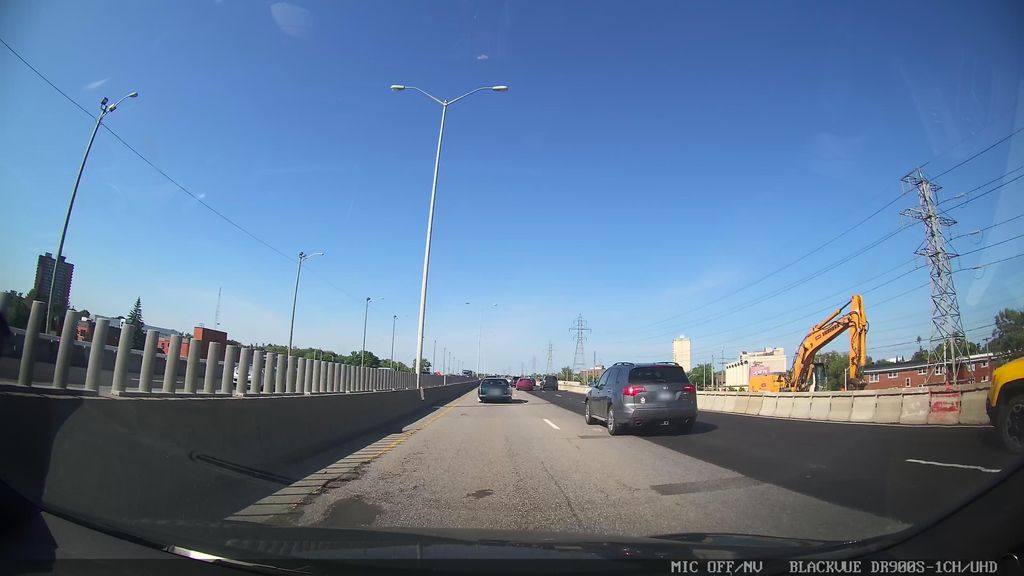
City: ottawa-gatineau